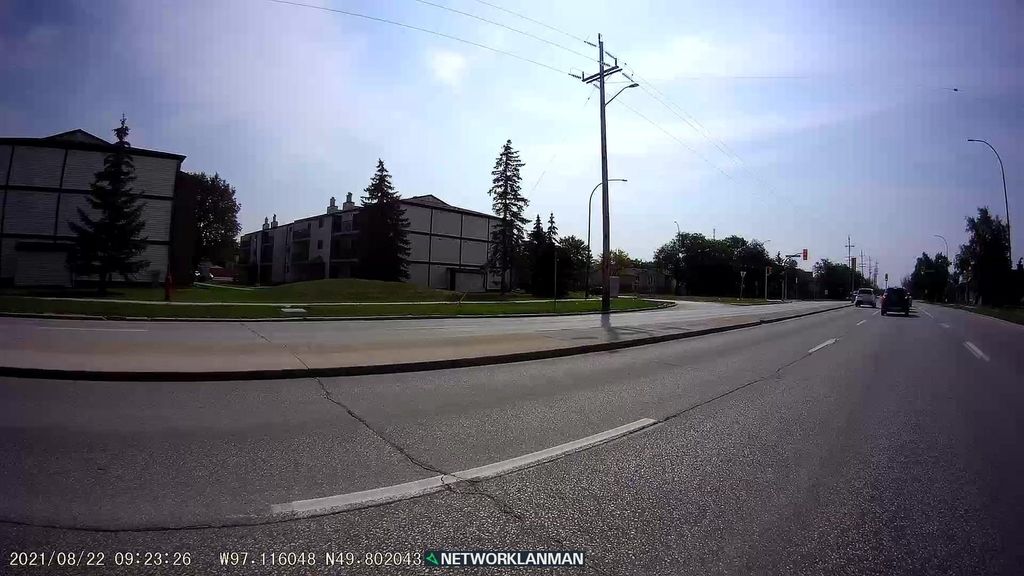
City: winnipeg